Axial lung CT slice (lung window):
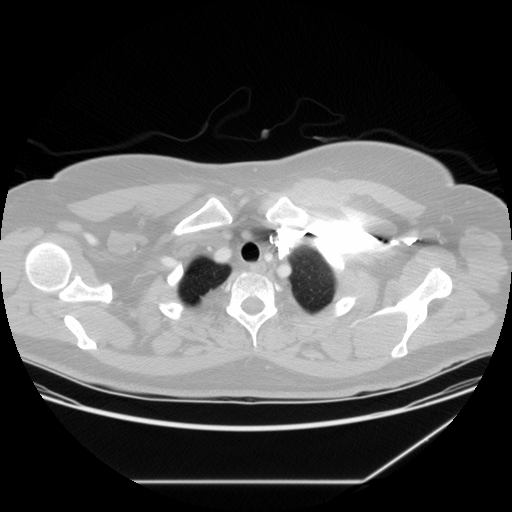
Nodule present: no